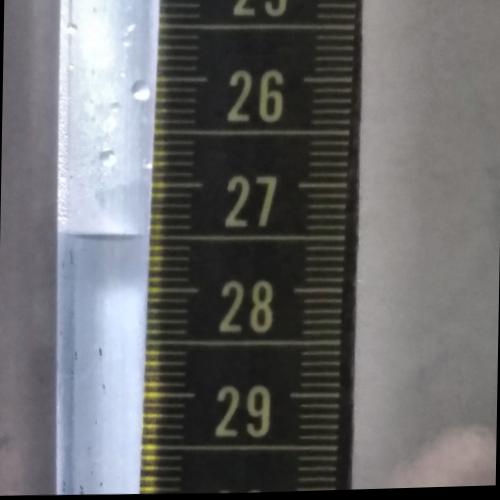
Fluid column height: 27.5 cm